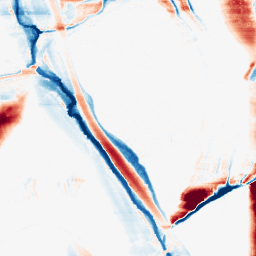
Category: morphological
Decomposition family: morphological_ellipse
Decomposition parameters: operation: average
width: 5
height: 50
Upsampling method: quartic
Upsampling parameters: scale: 2
Upsampling scale: 2